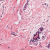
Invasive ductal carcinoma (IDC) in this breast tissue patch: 0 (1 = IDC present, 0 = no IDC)